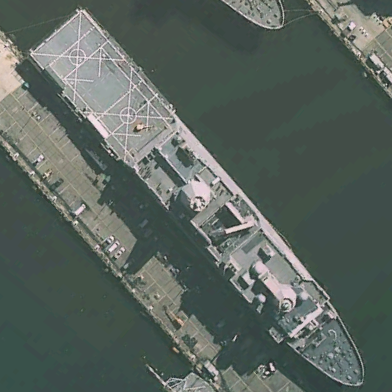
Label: San_Antonio-class_transport_dock